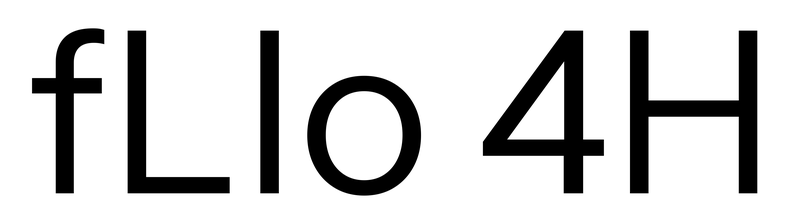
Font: InstrumentSans_Regular